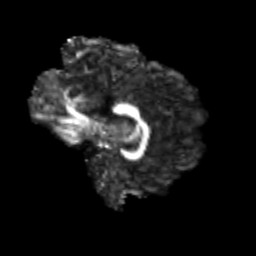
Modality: FA
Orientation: sagittal
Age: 25
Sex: female
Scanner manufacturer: siemens
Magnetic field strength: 3 T
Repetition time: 3.5 s
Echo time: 0.113 s